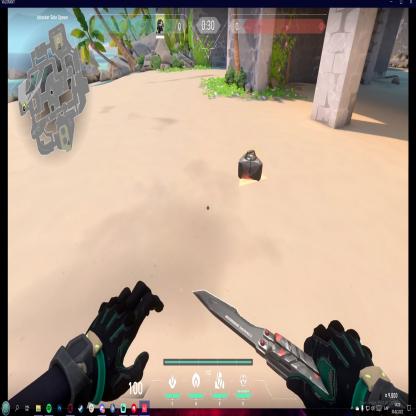
Label: dropped spike